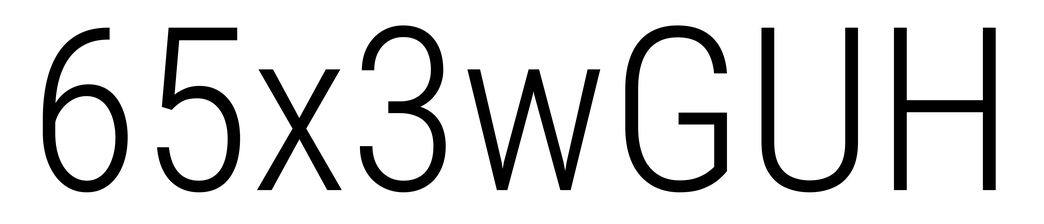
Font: Roboto_Condensed_Light